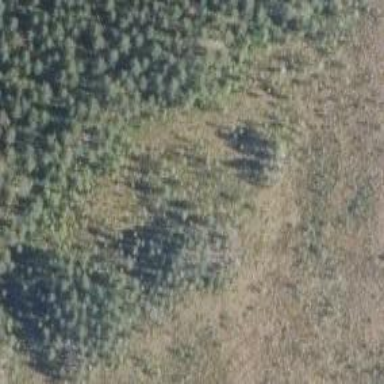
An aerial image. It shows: Woodland with needle-leaved trees.